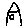
Label: house